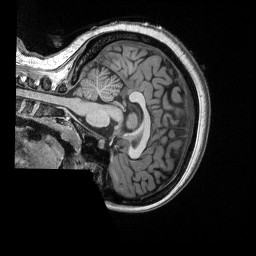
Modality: T1w
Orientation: sagittal
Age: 28
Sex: female